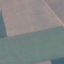
Land use / land cover: AnnualCrop